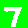
Digit: 7